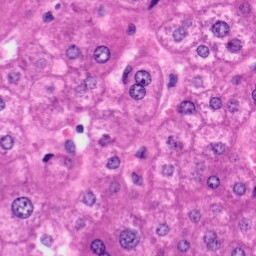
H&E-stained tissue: Liver